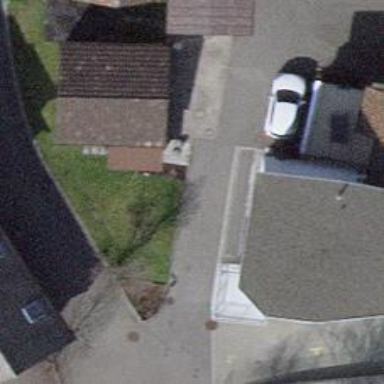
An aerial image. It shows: Residential road.